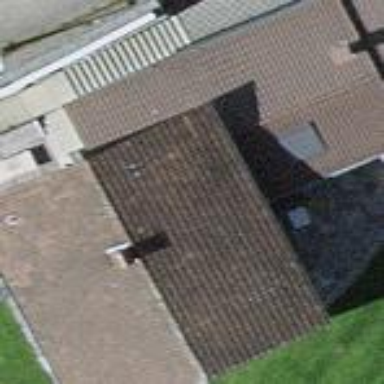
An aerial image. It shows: Simple and straightforward house.